Question: Suppose we have the equation of the parabola '(y = x^2)'. See the figure below:

suppose we have a point 'P' on this parabola, where 'P=(-2,4)'. We know that the distance between any point on parabola (e.g. 'P') and the focus is equal to the distance
between the point 'P' and the directrix.
My question is, What the corresponding point (e.g. 'P'') of 'P' on the directrix of the parabola, where the 'distance between the focus and P = distance between P and P''? What is the equation which takes a point on the parabola and return the corresponding point on the directrix
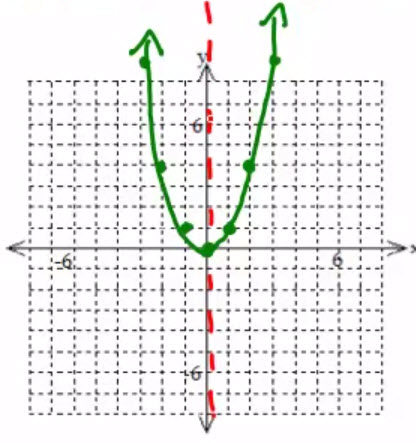
Answer: Since focus and directrix have equal distance from point on the parabola, they in particular have equal distance from the origin (0,0). You may assume that distance fo be d, so the focus would be at (0,d) and the directrix would be the line y=-d.
For any other point on the parabola, the squared distance to the line is
(y+d) =
(x+d) =
x + 2dx + d
and the squared distance to the focus is
x + (y-d) = x + (x-d) = x + x - 2dx + d
These two expressions should be equal, so their difference should be zero:
(x + 2dx + d) -
(x + x - 2dx + d) =
(4d-1)x
From this you can read d=1/4. So your directrix is y=-1/4 and your focus is (0,1/4).
The point on the directrix which corresponds to a point on the parabola is simply its orthogonal projection. So if you have P=(x,y)=(x,x) on the parabola, then you get P'=(x,-d)=P(x,-1/4).